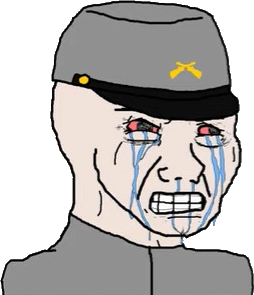
Label: 5_Crying_Wojak